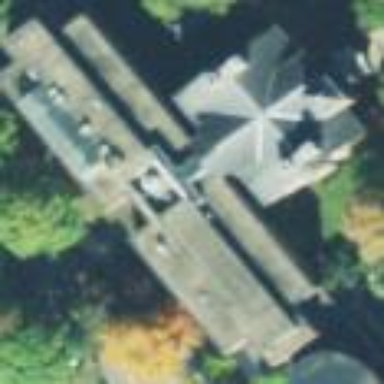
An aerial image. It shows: College building.